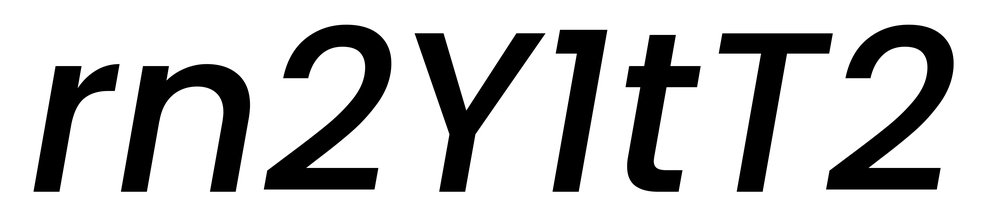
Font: Poppins-MediumItalic